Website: bh-photo
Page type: address-validator
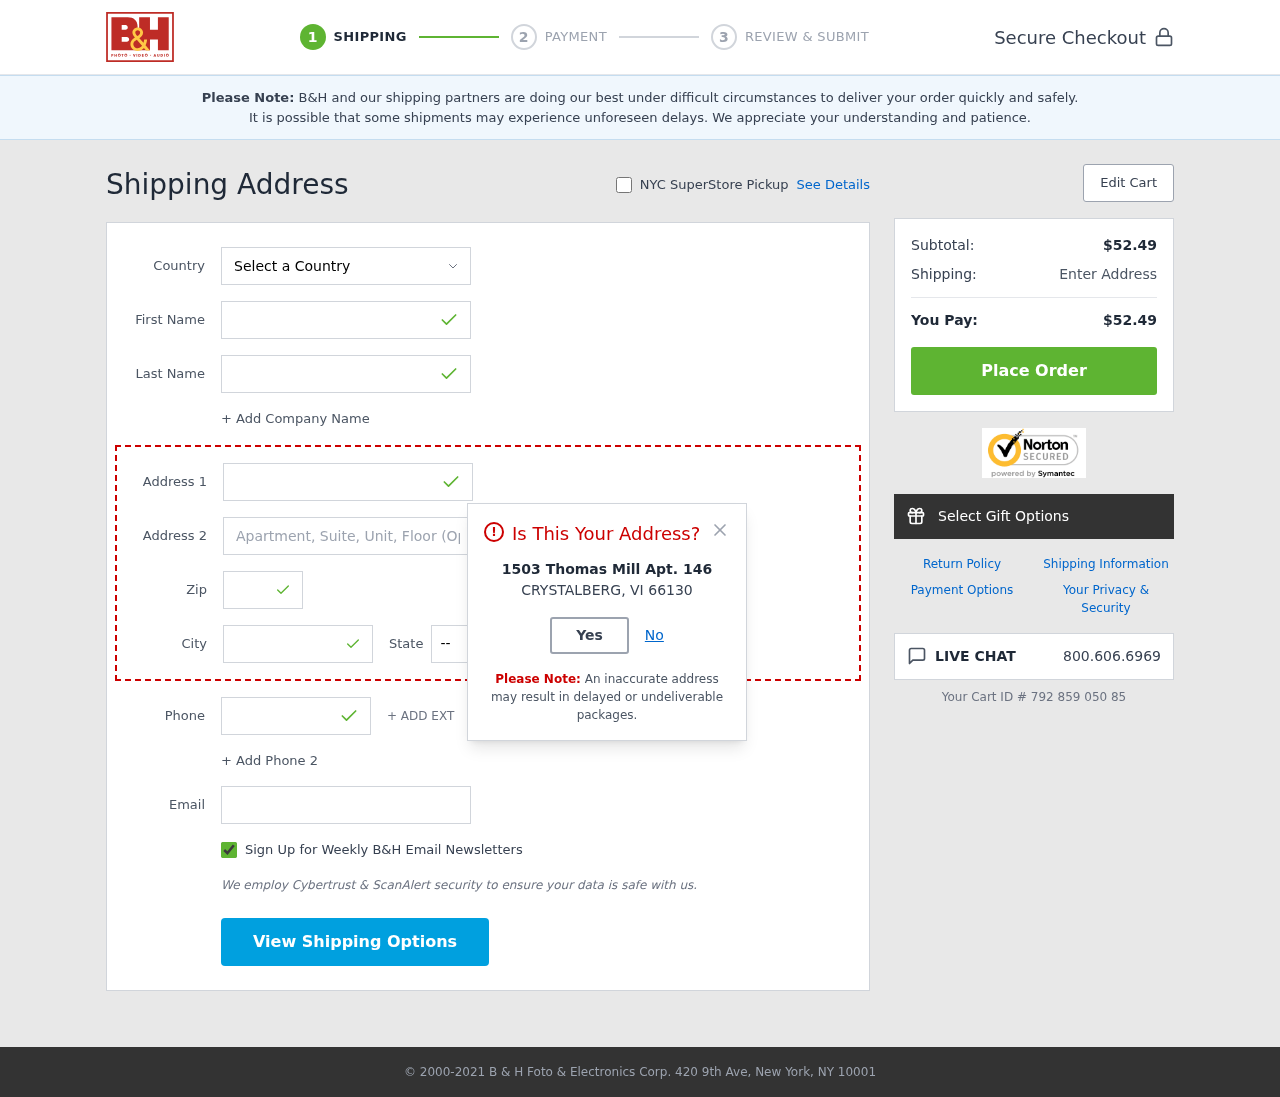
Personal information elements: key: PII_CITY
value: Crystalberg
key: PII_COUNTRY
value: United States
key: PII_EMAIL
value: kristopher_franklin@hotmail.com
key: PII_FIRSTNAME
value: Kristopher
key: PII_LASTNAME
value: Franklin
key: PII_PHONE
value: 4808817190
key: PII_POSTCODE
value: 66130
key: PII_STATE_ABBR
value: VI
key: PII_STREET
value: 1503 Thomas Mill Apt. 146
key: PII_CITY_MODAL
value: CRYSTALBERG
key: PII_STATE
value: VI
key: PII_POSTCODE_FULL
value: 66130
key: PII_POSTCODE_NUMERIC
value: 66130
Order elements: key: ORDER_SUBTOTAL
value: $52.49
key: ORDER_TOTAL
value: $52.49
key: ORDER_ID
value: Your Cart ID # 792 859 050 85